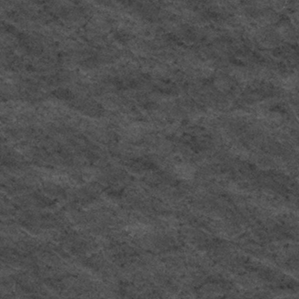
Label: frost